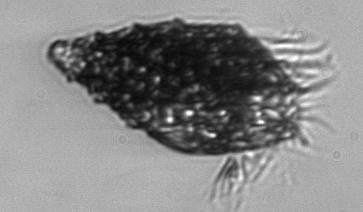
Label: Laboea_strobila